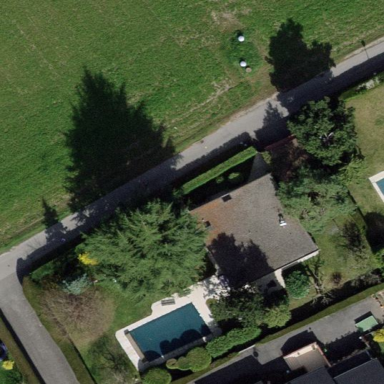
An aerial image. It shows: Garden surrounded by fence.